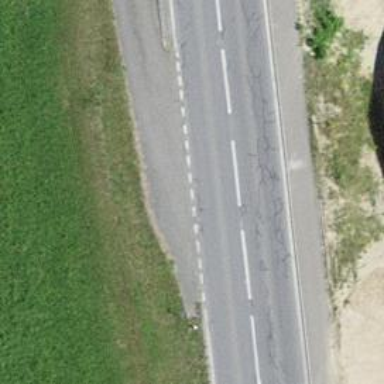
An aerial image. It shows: Secondary road with asphalt surface and sidewalk on the left.